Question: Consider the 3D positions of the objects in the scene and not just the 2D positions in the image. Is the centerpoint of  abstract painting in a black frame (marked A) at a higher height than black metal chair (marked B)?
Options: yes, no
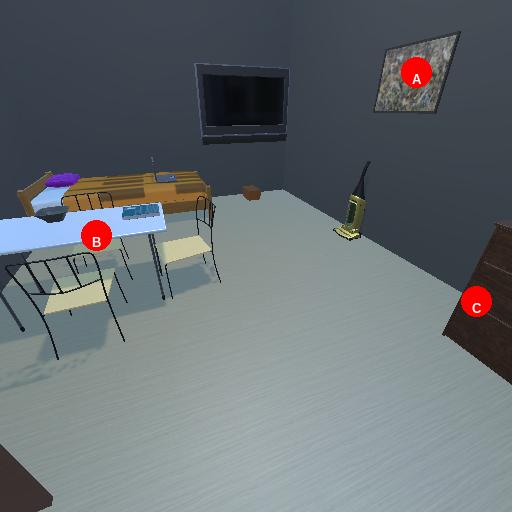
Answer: yes